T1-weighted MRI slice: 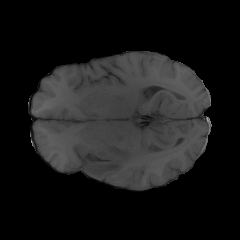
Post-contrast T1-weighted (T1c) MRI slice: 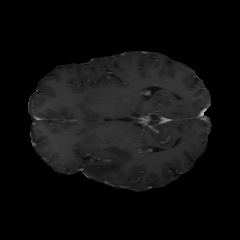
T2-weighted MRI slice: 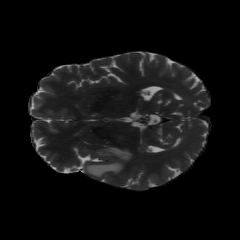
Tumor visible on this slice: yes